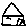
Label: house